Interaction volume radius: 10 \u00c5
Interaction volume height: 10 \u00c5
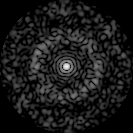
Disorder parameter: 0.8117